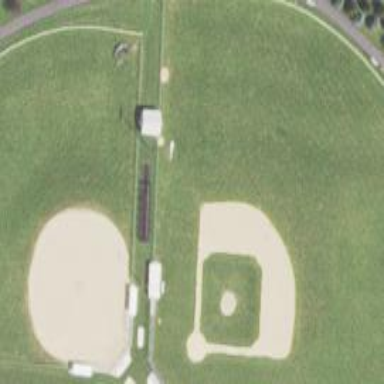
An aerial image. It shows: Baseball pitch for leisure land.